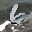
Label: 6